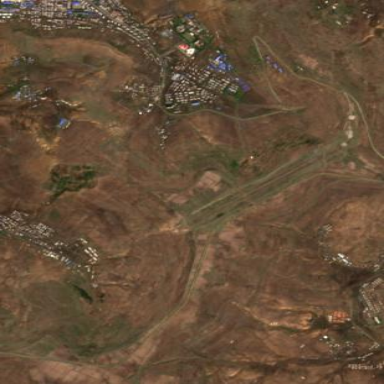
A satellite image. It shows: Military airfield located within larger aerodrome area.